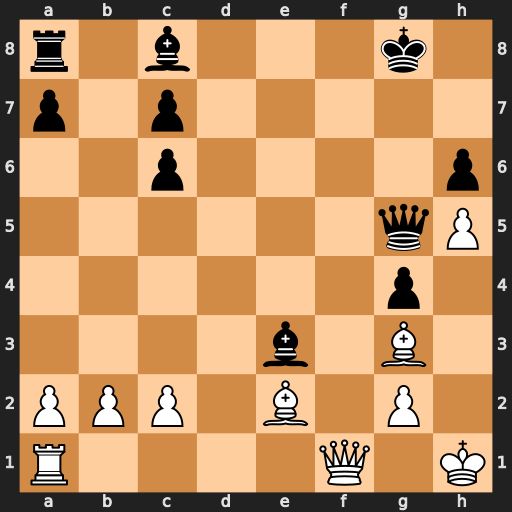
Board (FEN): r1b3k1/p1p5/2p4p/6qP/6p1/4b1B1/PPP1B1P1/R4Q1K
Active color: w
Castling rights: -
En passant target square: -
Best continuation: Bc4+ Be6 Bxe6+